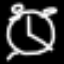
Label: clock